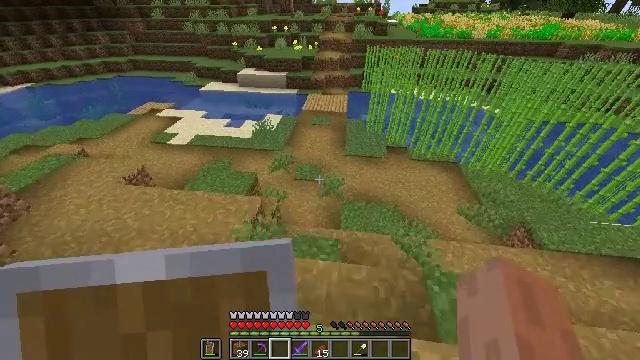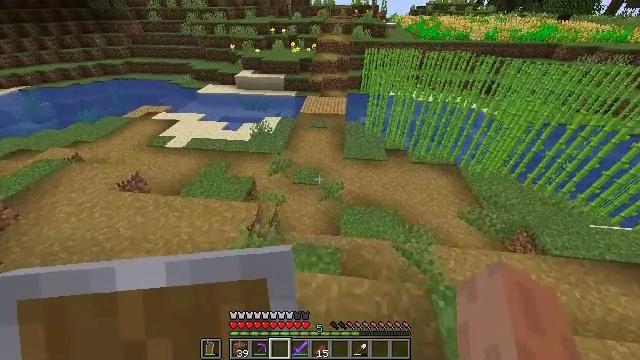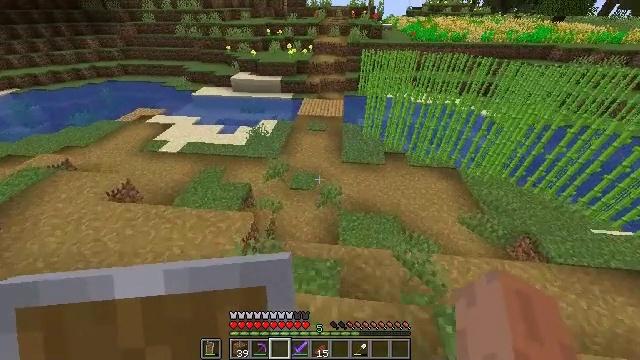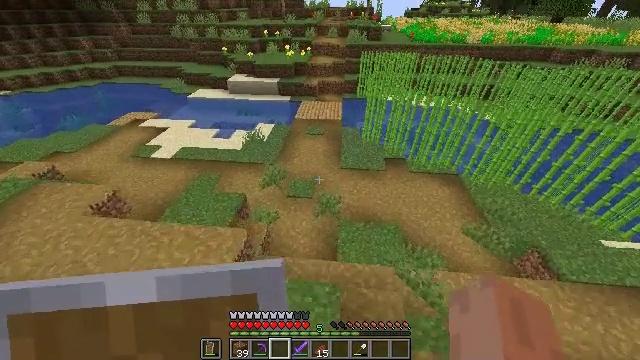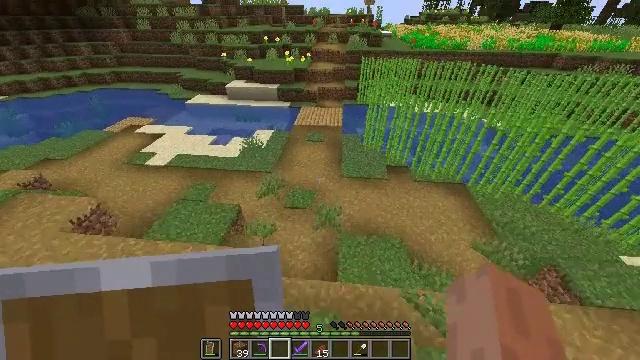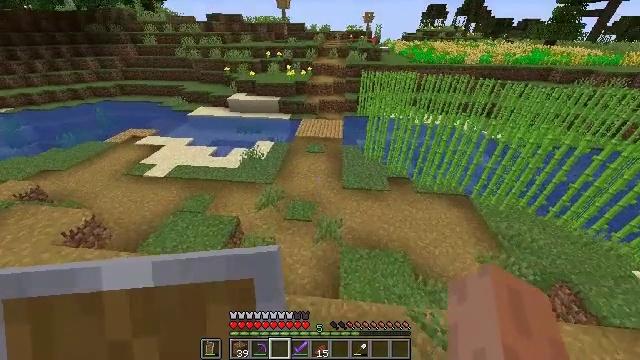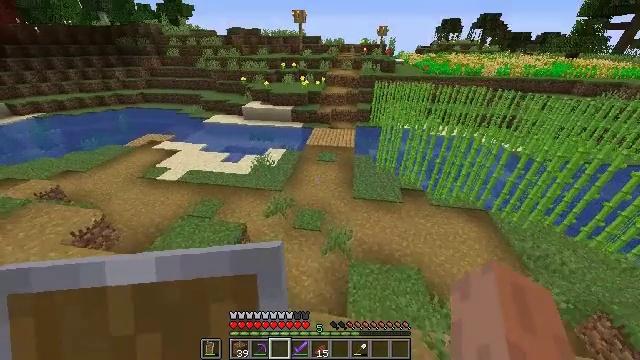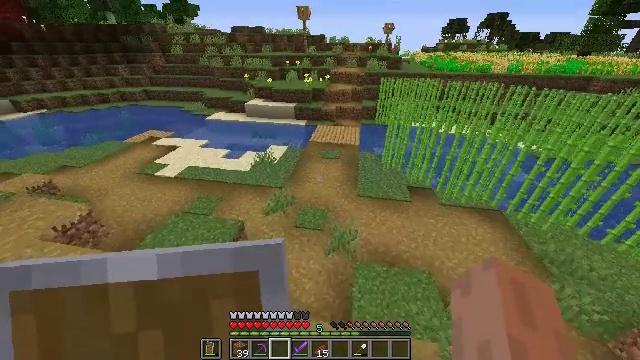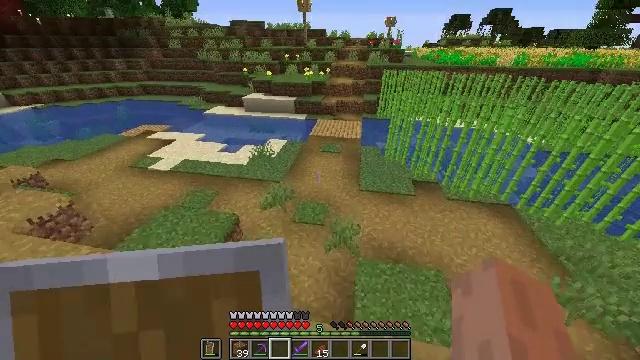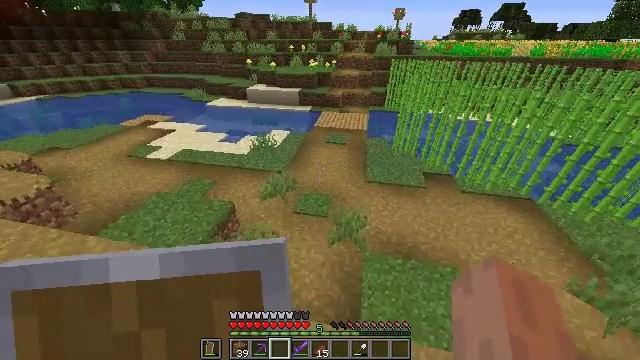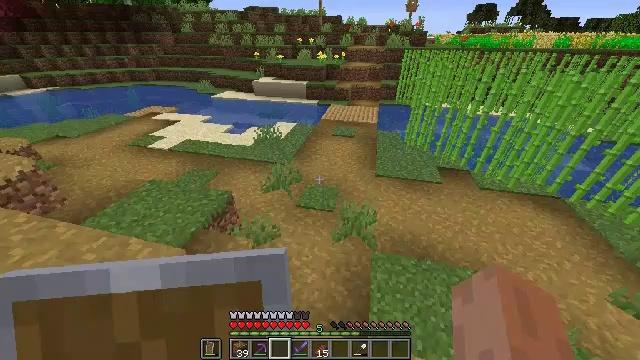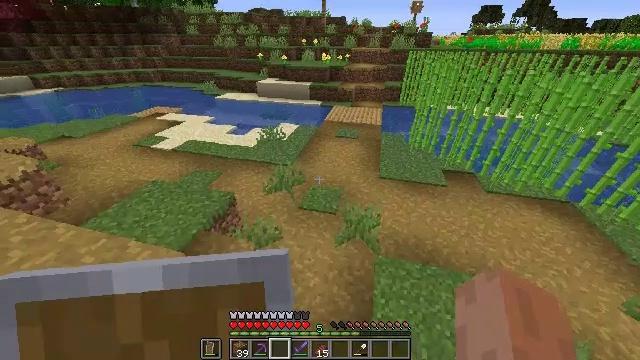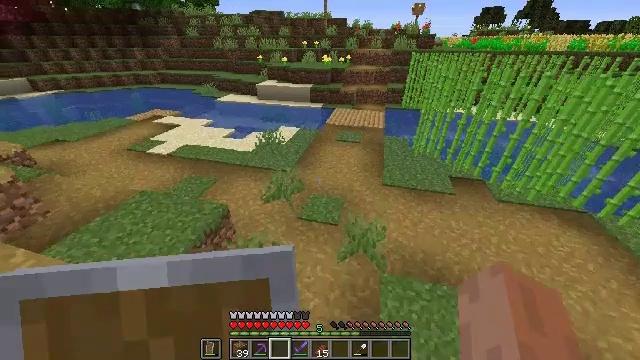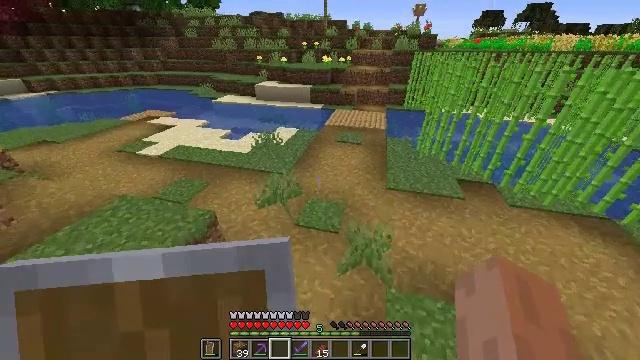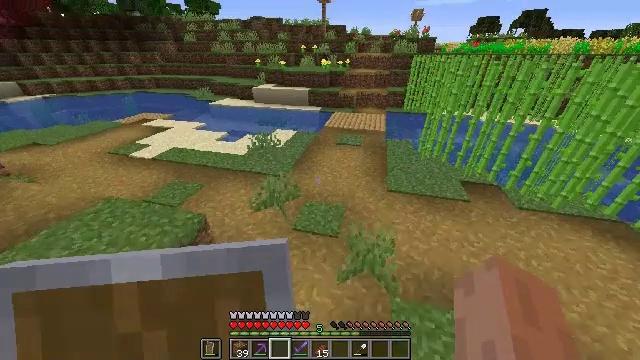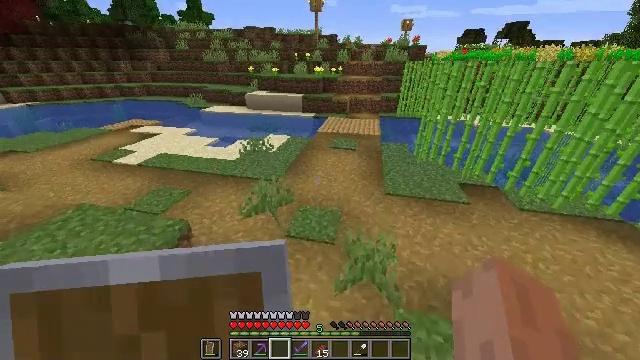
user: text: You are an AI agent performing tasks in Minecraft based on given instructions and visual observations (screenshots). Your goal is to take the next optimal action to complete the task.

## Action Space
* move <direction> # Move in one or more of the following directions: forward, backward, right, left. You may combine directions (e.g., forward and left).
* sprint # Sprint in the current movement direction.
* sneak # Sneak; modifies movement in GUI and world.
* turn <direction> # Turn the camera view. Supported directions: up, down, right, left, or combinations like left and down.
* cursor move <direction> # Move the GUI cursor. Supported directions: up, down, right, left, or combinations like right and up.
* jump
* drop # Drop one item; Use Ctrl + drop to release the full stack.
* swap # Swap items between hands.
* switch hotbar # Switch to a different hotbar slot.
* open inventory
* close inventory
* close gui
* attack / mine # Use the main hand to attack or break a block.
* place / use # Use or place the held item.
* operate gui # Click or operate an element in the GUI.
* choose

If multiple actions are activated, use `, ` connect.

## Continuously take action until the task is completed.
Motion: motion action
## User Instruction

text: Mine the observer block.
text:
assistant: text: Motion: move forward
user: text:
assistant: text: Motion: move forward
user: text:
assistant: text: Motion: move forward
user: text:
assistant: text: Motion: move forward, turn up
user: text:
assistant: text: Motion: move forward, turn up
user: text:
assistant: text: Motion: move forward, turn left and up
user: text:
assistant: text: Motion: move forward, turn left
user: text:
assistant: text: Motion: move forward
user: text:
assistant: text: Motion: move forward, turn left
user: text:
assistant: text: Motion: move forward, turn left
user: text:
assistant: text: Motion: move forward
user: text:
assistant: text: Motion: move forward
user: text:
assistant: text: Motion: move forward
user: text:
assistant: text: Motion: move forward, turn up
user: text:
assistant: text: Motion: move forward, turn right and up
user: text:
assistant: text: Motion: move forward, turn right and up
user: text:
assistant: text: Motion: move forward, turn right and up
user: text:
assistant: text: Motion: move forward, turn right and up
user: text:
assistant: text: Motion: move forward, turn right and up
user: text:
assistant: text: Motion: move forward
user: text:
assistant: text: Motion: move forward
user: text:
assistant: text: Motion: move forward, turn right
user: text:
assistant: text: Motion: move forward, jump
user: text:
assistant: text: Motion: move forward, jump
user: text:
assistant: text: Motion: move forward, jump
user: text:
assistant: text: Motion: move forward, jump
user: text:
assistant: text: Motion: move forward, jump
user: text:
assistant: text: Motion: move forward, jump
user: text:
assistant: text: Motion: move forward, jump
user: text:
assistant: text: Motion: move forward, jump